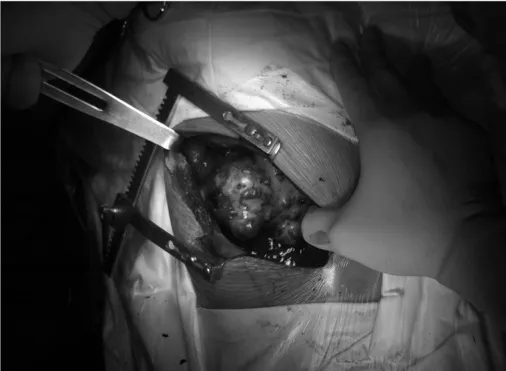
(A) Profile of the aneurysmal bone cyst, which originated from the 7th rib, during surgery.
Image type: medical_photograph (other_medical_photograph)